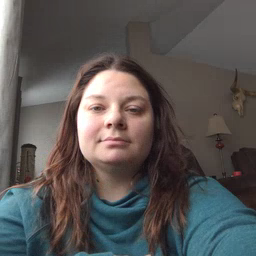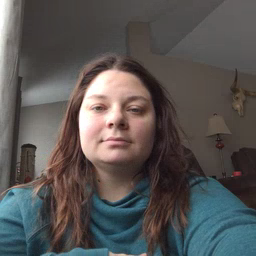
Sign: wait